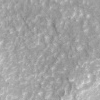
Atmospheric dust classification: not_dusty